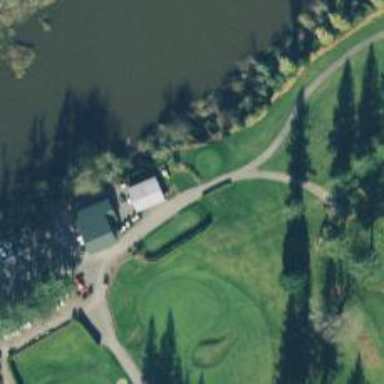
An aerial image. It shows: Path for both roads and golfers.